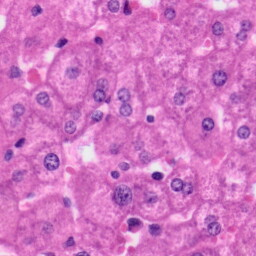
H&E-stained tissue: Liver